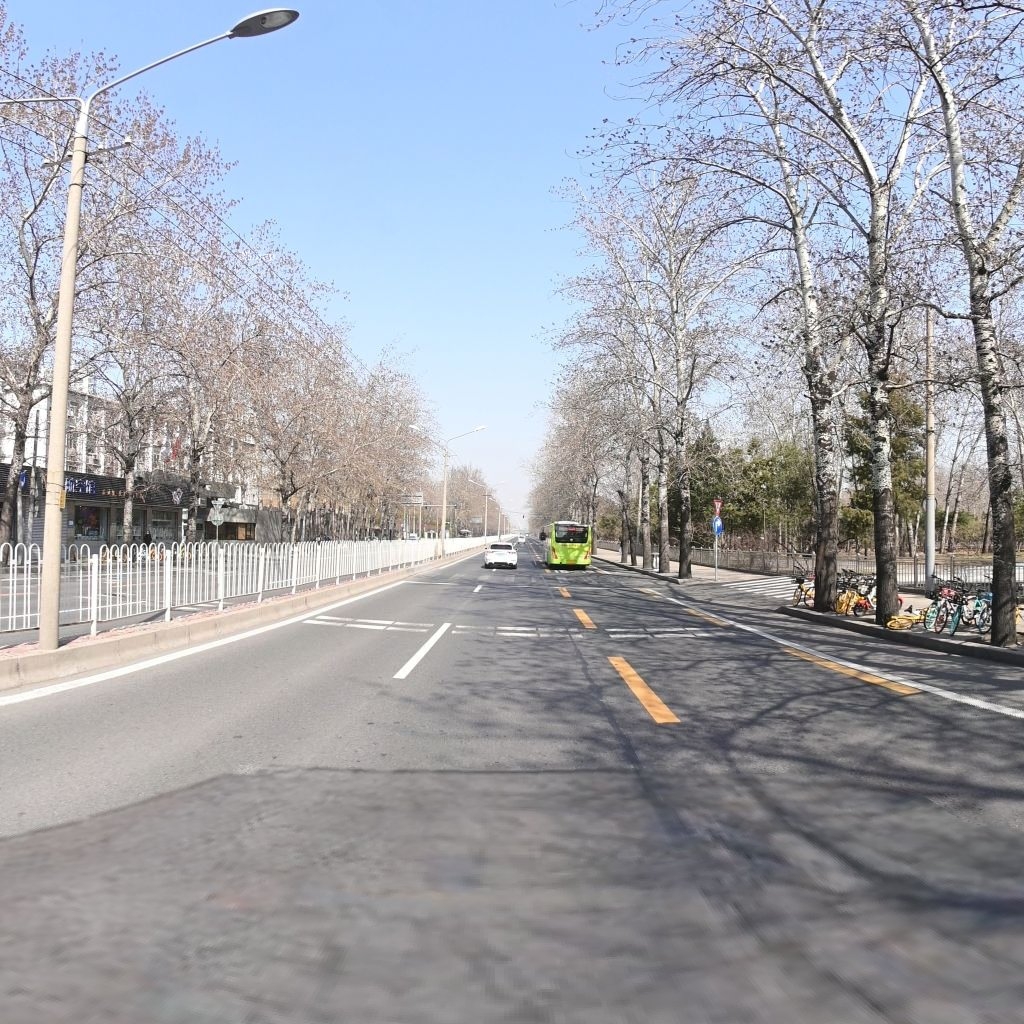
Region: Chaoyang
Road damage annotations: longitudinal patch